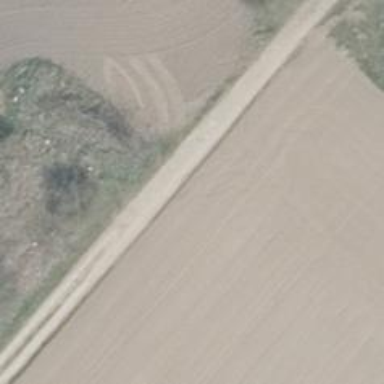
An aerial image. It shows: Gravel track with grade 2 quality.